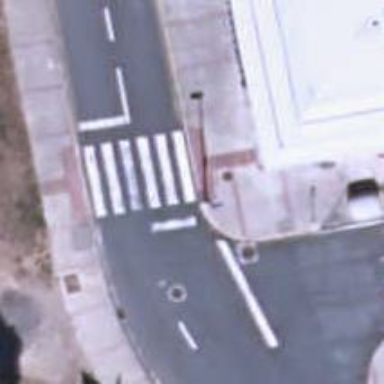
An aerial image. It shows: Uncontrolled zebra crossing on the road.